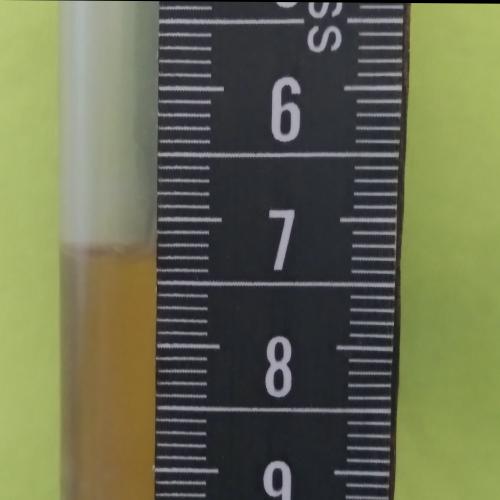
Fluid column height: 7.2 cm